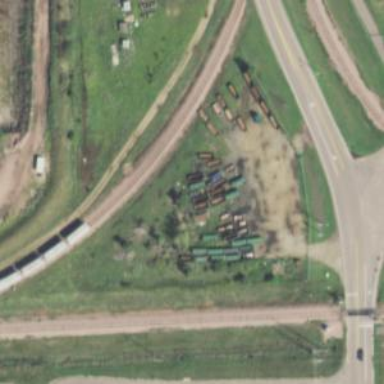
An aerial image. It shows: Railway spur service.